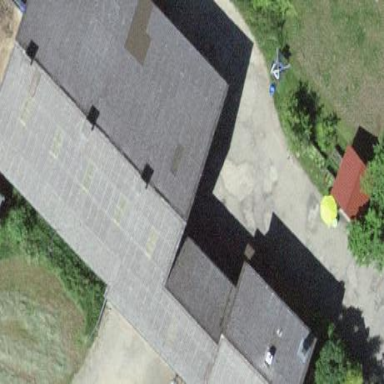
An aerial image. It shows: Farm building.